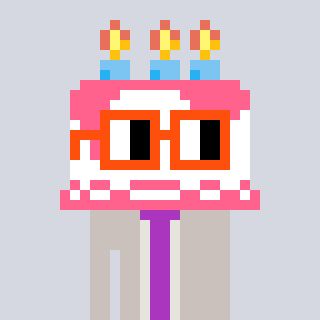
a pixel art character with square orange glasses, a cake-shaped head and a foggrey-colored body on a cool background